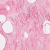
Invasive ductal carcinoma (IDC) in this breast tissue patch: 0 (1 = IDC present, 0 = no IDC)